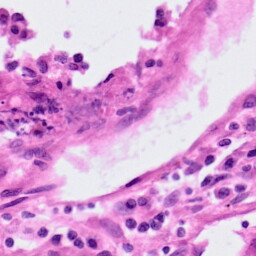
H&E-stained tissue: Lung